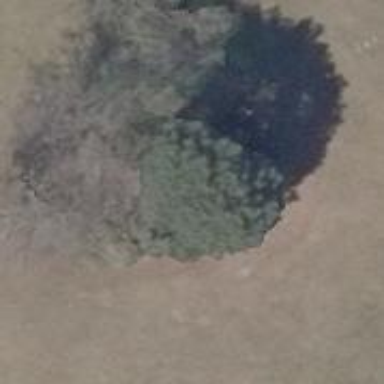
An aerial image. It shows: Deciduous tree in park.